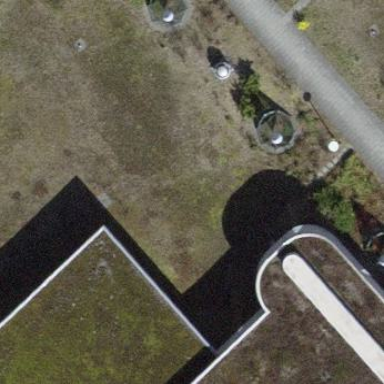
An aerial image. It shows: Roof garden designed for leisure on top of building.